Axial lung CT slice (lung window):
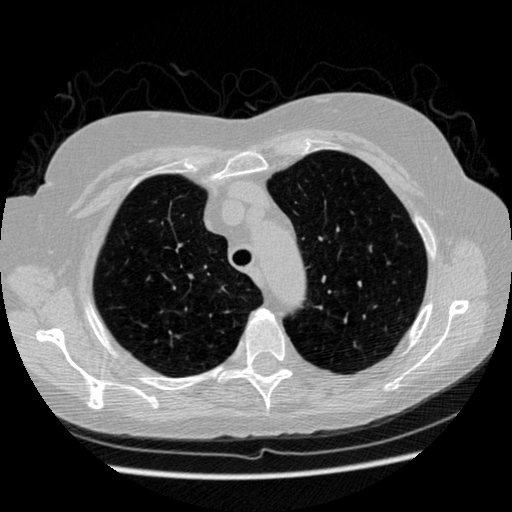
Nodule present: no